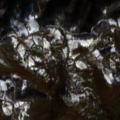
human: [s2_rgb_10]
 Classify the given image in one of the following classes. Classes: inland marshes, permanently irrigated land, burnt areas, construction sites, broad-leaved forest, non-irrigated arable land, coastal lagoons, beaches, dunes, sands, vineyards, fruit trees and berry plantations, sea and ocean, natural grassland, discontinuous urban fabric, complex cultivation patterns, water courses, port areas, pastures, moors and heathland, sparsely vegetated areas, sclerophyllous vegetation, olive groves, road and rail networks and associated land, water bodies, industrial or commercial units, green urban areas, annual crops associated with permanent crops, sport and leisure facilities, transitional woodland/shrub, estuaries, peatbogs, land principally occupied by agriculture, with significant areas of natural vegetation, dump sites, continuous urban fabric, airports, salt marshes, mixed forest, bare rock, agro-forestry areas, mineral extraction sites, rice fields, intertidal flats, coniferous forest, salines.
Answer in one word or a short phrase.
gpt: complex cultivation patterns, land principally occupied by agriculture, with significant areas of natural vegetation, broad-leaved forest, natural grassland, transitional woodland/shrub